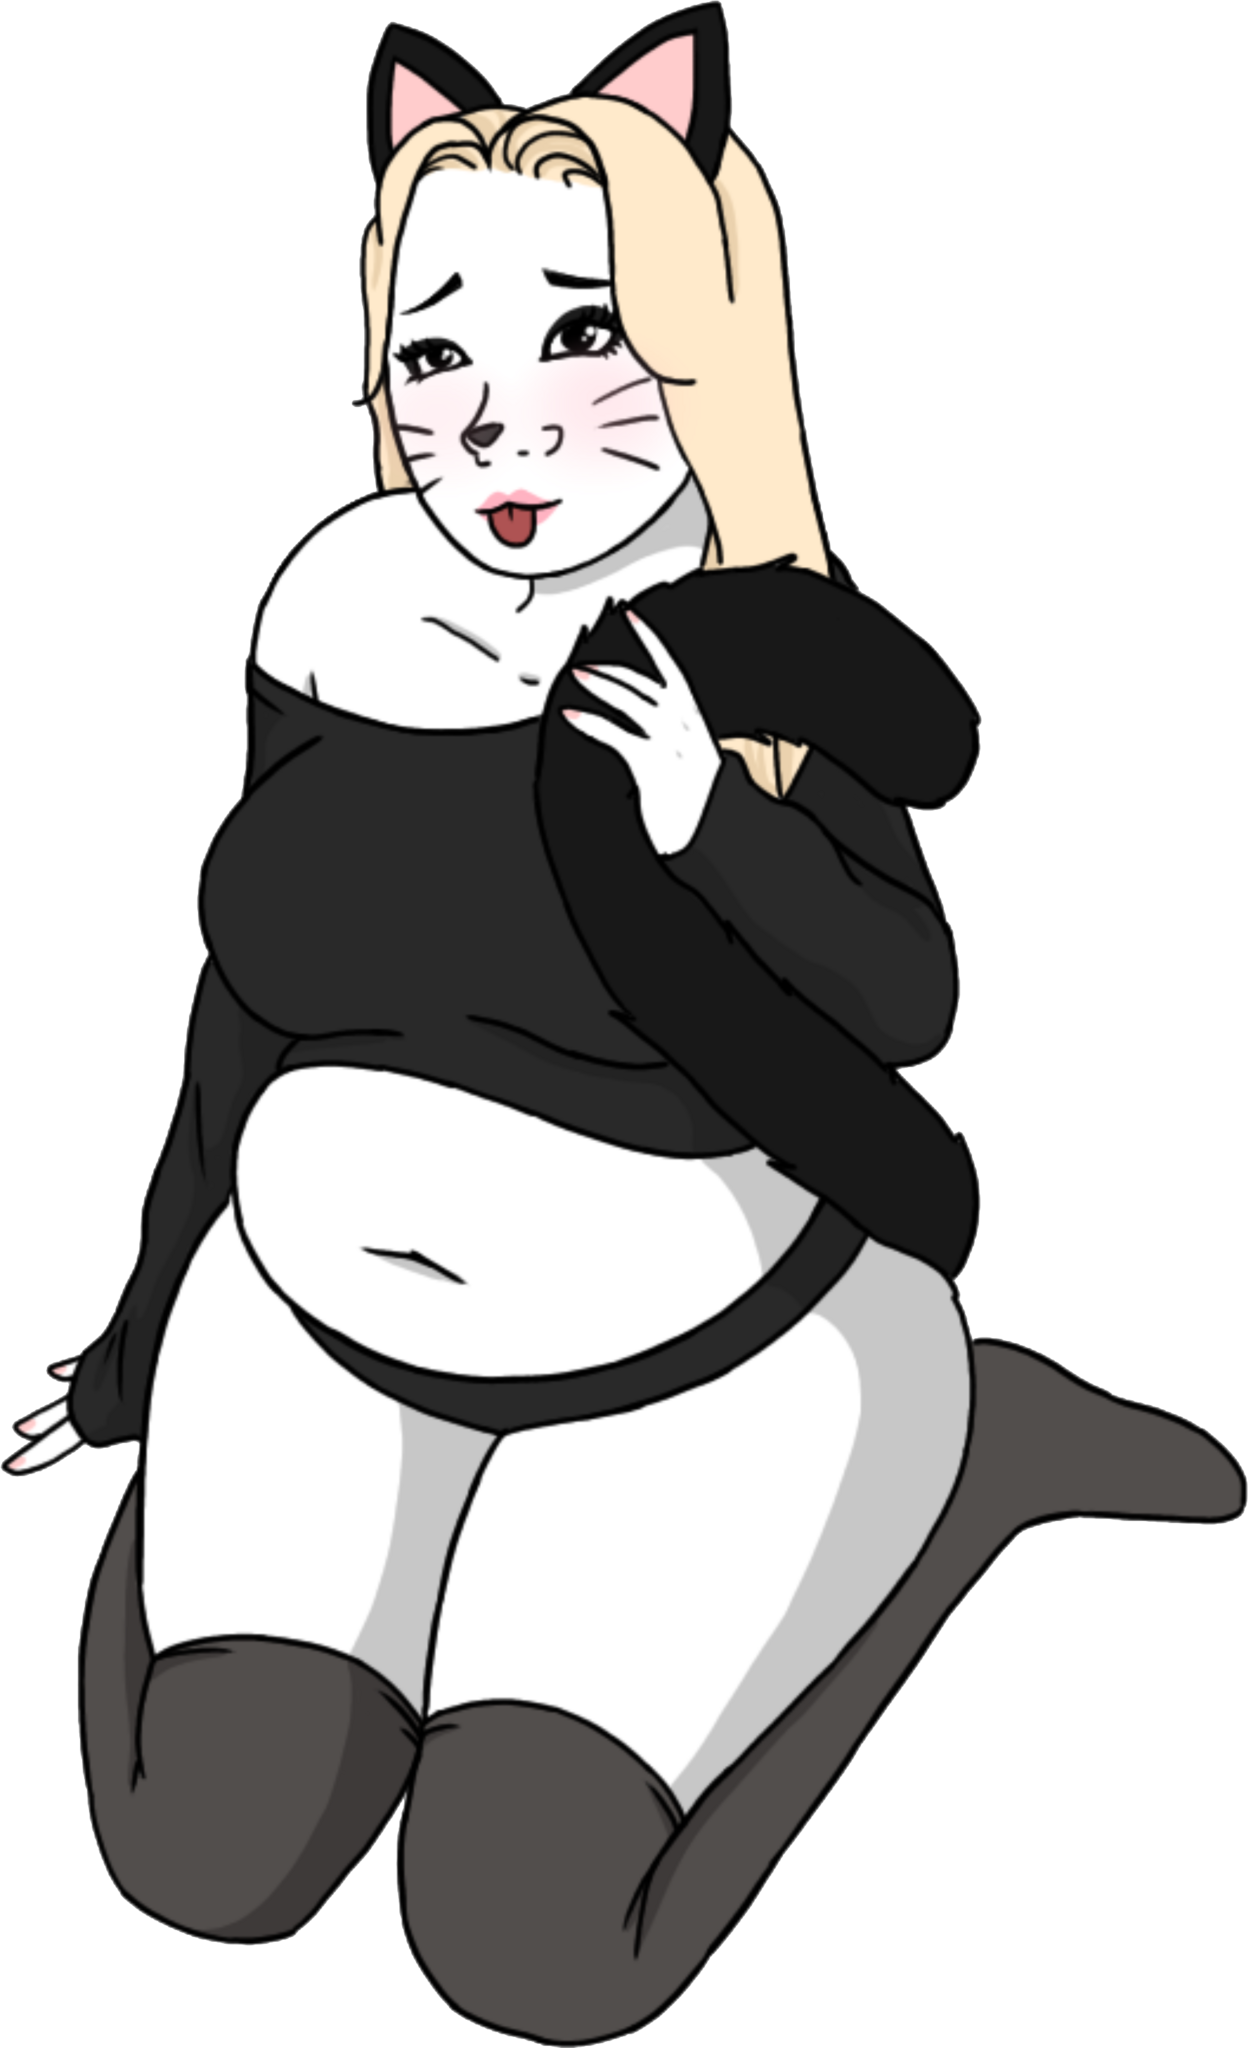
Label: 5_Trad_Wife